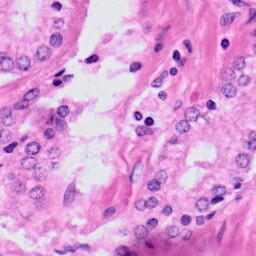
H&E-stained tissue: Prostate